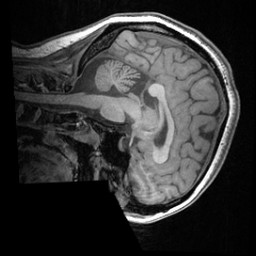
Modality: T1w
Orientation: sagittal
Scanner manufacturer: ge
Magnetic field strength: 3 T
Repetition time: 0.008572 s
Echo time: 0.003384 s